Question: So its been a while since I last touched the GUI for this application. Today I tried to open the main form and got this error message:

Note everything compiles/runs perfectly, I get no errors whatsoever.
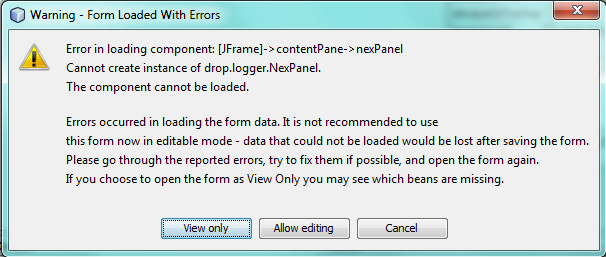
Answer: It an error that append sometimes when you switch from a version to an other. I get the same issue, I got the message but all run well.
If you want more informations about the problem encoutered, go in :
> (In the menu bar) View -> IDE Log
here you should see the details of the error when you get this Warning window.